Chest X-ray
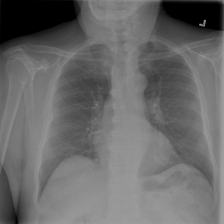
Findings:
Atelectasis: negative
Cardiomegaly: negative
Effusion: negative
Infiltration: negative
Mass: negative
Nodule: negative
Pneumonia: negative
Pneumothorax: negative
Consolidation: negative
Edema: negative
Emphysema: negative
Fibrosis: negative
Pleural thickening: negative
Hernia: negative